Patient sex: F
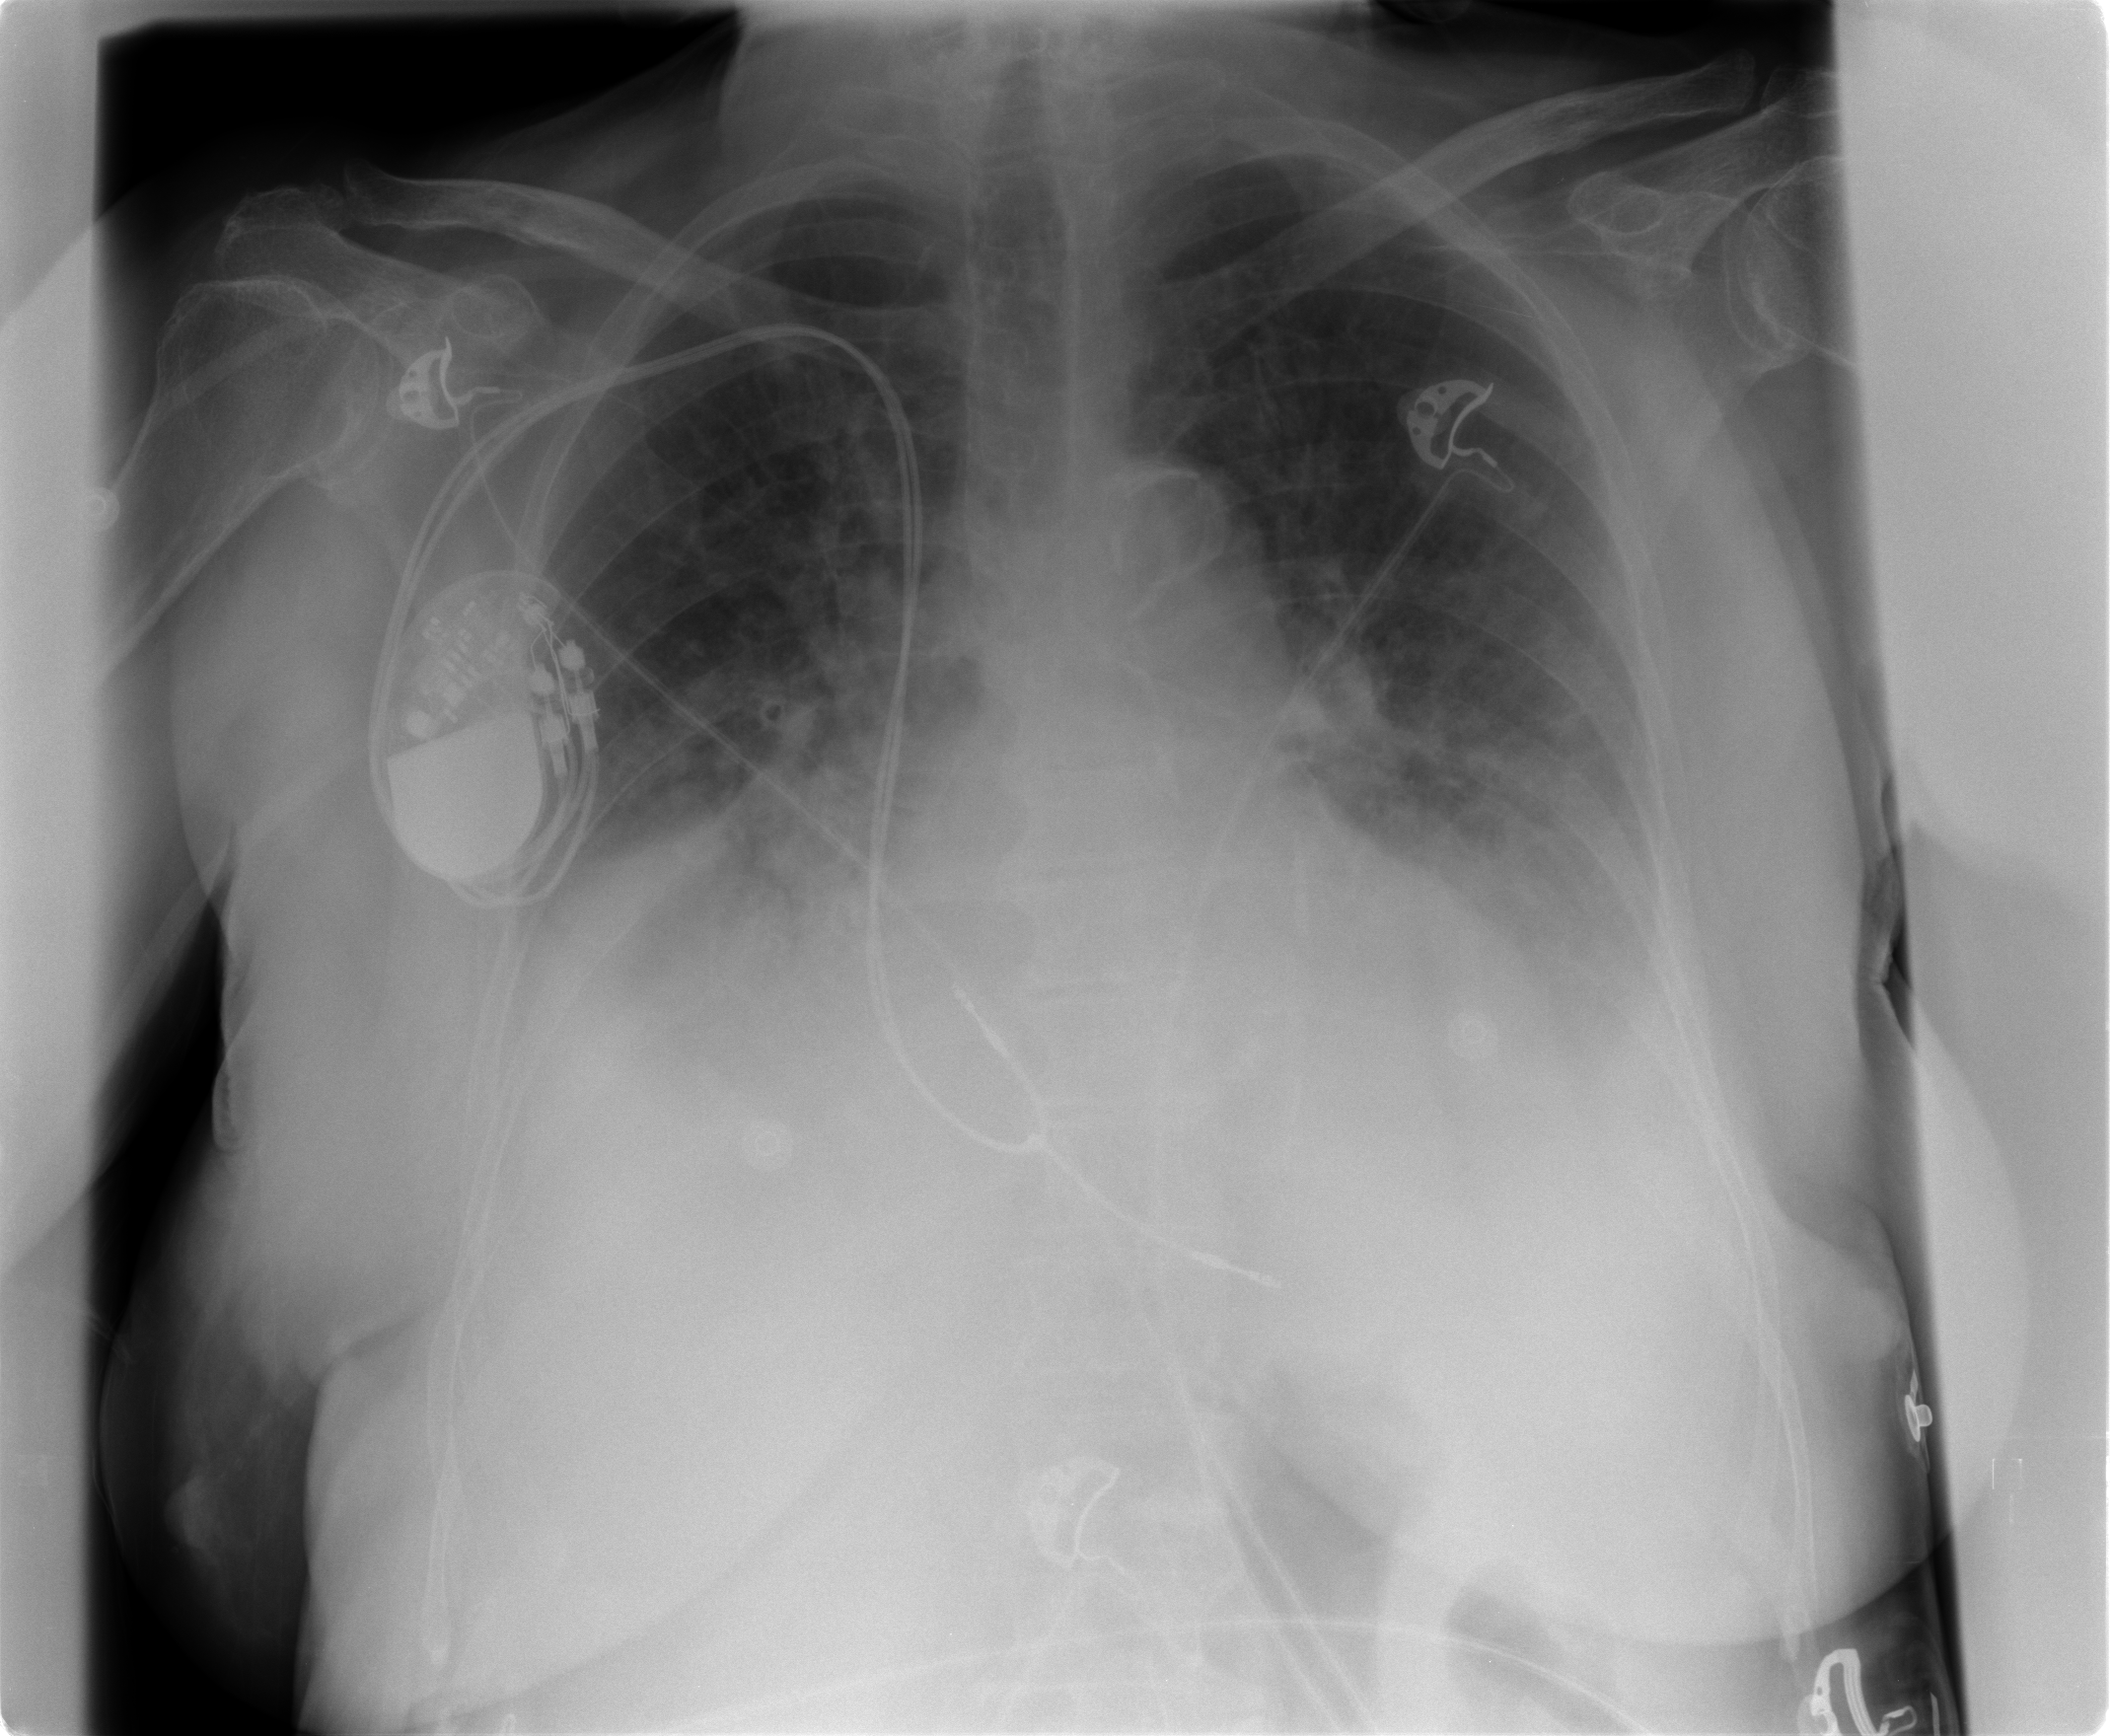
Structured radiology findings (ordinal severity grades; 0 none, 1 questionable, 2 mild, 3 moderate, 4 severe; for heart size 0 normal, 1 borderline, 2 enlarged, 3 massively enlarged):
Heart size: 0
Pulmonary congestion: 2
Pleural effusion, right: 2
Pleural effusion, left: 2
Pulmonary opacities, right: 2
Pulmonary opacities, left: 2
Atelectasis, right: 2
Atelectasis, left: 2